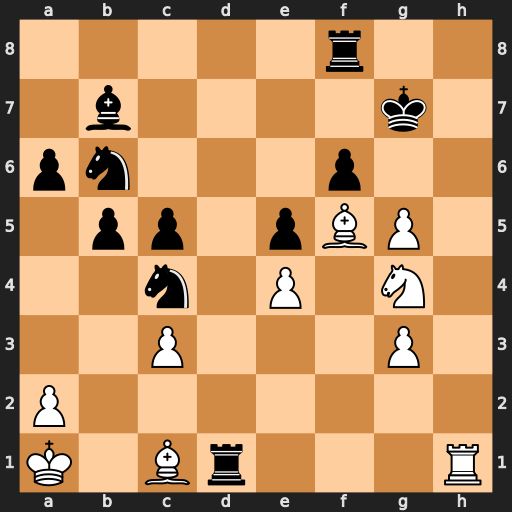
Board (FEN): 5r2/1b4k1/pn3p2/1pp1pBP1/2n1P1N1/2P3P1/P7/K1Br3R
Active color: w
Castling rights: -
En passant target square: -
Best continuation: Rh7+ Kg8 Nh6#